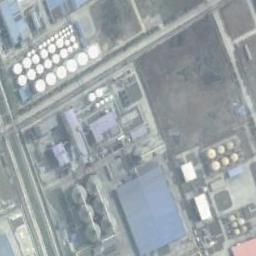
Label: storage_tank